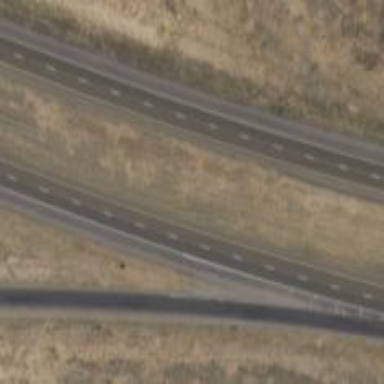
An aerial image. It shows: Asphalt motorway.